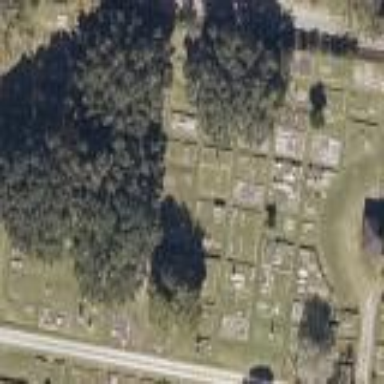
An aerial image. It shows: Sector of the cemetery.